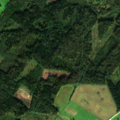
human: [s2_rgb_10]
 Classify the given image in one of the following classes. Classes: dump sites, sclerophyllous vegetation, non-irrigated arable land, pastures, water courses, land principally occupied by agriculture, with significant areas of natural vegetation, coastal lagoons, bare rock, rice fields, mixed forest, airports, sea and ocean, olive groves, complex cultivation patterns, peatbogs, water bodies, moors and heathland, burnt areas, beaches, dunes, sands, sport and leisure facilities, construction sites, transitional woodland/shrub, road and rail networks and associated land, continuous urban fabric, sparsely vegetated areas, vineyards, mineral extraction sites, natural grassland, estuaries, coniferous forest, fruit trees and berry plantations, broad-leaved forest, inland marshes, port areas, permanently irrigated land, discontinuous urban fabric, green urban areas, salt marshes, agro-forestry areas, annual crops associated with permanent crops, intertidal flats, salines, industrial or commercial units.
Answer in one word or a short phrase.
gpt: non-irrigated arable land, land principally occupied by agriculture, with significant areas of natural vegetation, coniferous forest, mixed forest